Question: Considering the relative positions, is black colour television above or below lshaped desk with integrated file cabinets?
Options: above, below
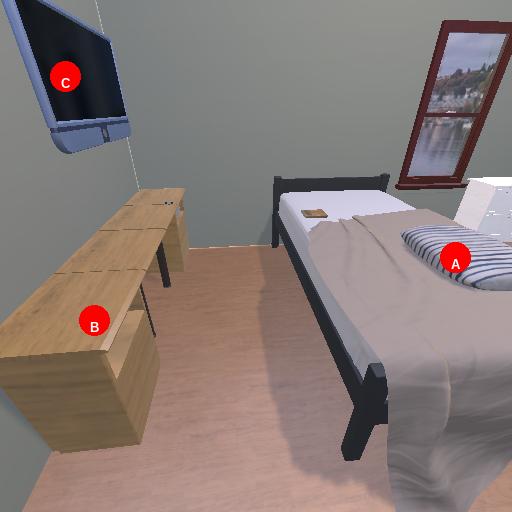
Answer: above